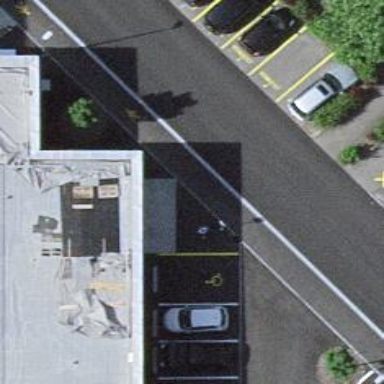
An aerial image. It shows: Bicycle parking facility.